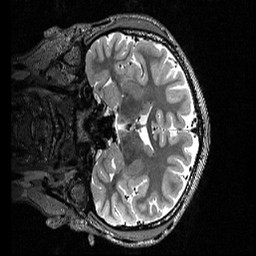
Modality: T2w
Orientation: coronal
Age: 21
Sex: male
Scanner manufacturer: siemens
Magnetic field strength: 3 T
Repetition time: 3.2 s
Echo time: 0.56 s